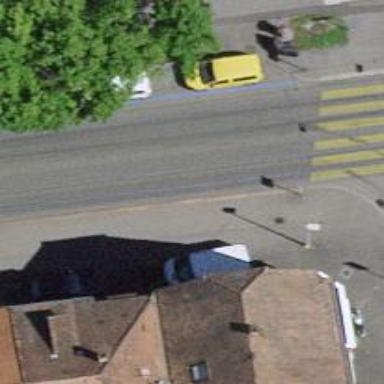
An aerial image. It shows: Tram stop for public transport.